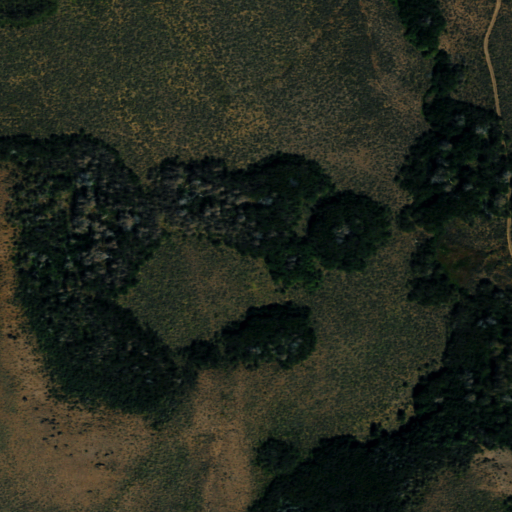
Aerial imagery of plain(s) in Nevada named Buck Pasture containing shrub, deciduous forest, mixed forest, evergreen forest, and woody wetlands